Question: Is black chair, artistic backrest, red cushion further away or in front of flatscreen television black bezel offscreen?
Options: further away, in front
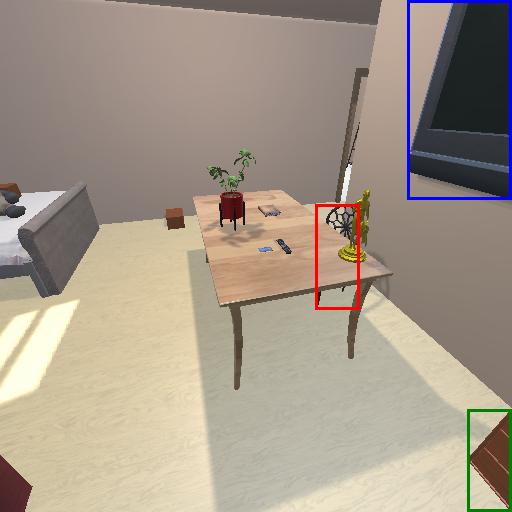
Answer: further away